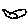
Label: bird